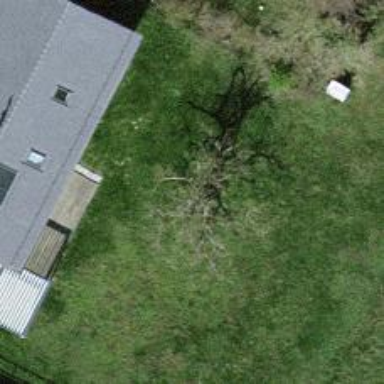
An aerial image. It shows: Broadleaved tree in natural setting.